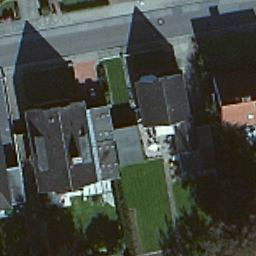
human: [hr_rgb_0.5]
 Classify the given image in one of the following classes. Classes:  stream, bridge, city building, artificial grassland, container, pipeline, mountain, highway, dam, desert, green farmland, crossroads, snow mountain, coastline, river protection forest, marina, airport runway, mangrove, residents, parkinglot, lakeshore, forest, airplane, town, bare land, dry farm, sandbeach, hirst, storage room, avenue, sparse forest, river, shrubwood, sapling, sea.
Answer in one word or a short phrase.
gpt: residents